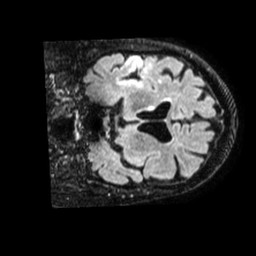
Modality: FLAIR
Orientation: coronal
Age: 73
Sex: male
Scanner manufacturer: philips
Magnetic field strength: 1.5 T
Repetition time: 4.8 s
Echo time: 0.3508 s